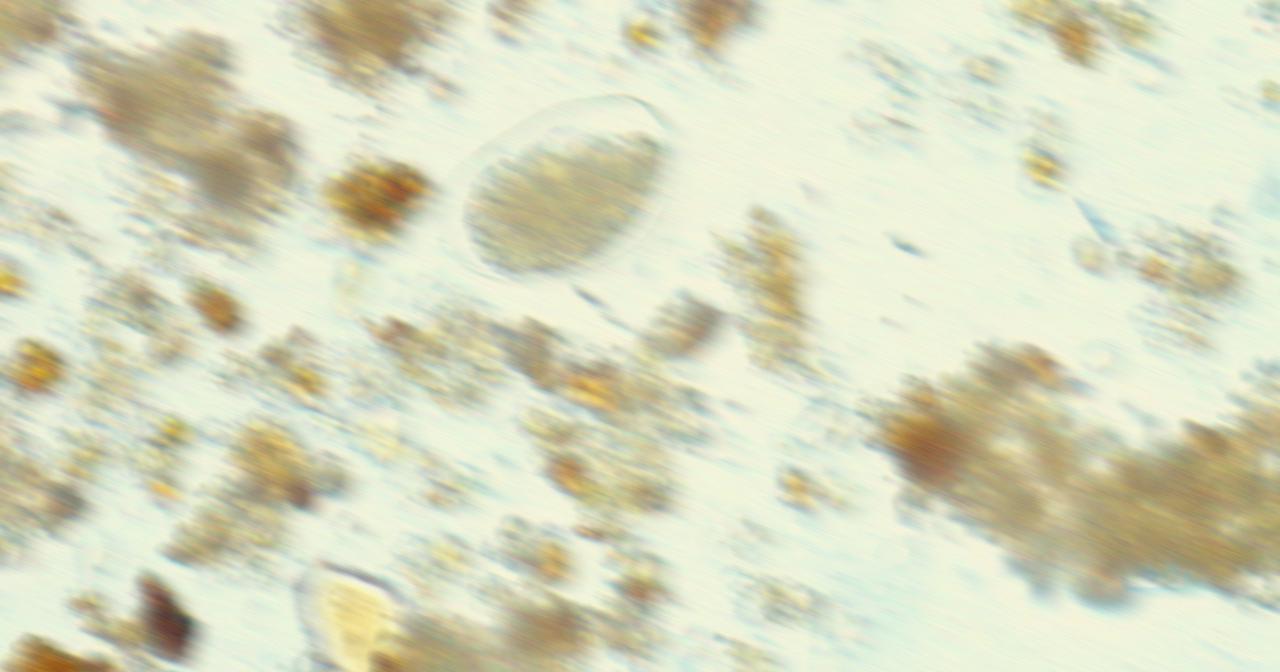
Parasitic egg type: Hookworm egg